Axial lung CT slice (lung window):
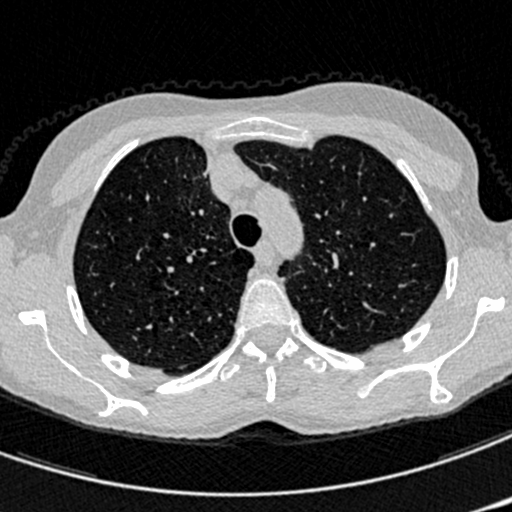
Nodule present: no